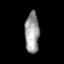
Tissue: prostate
Cell type: Endothelial cells
Senescence score: 0.7358
Nuclear area (px): 574
Mean DAPI intensity: 155.596